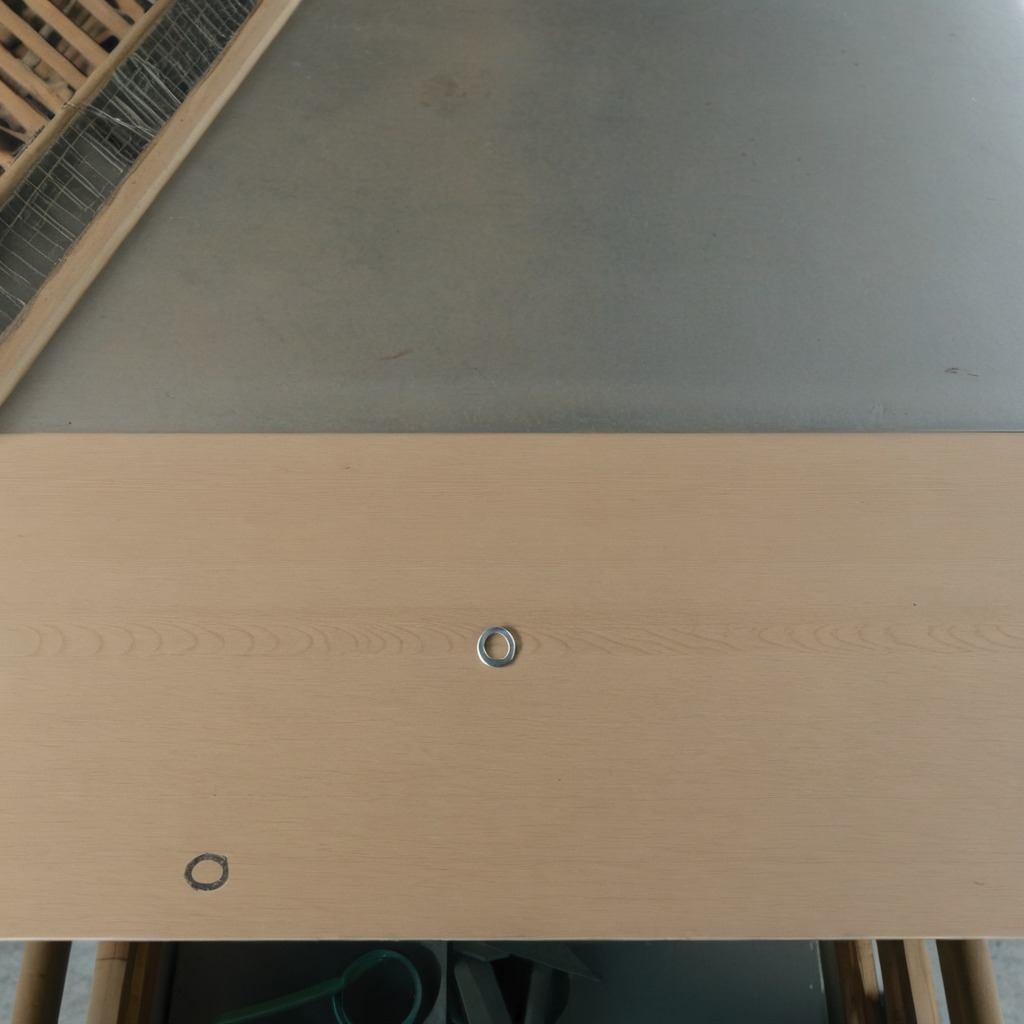
A flat metal washer lies on the workbench inside a coastal fishing gear workshop.